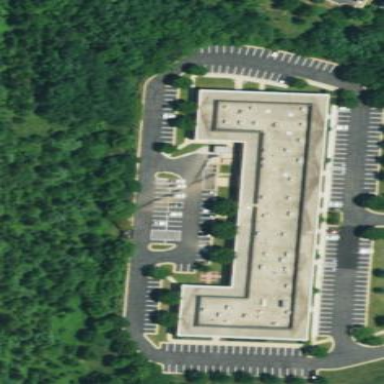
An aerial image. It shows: Commercial building.